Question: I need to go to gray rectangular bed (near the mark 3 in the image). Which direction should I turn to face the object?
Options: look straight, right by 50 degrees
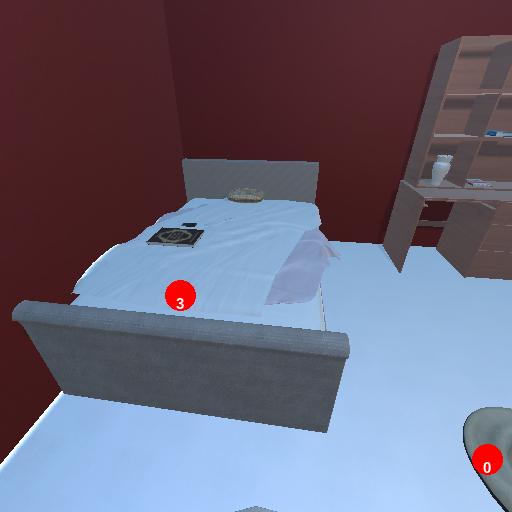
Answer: look straight